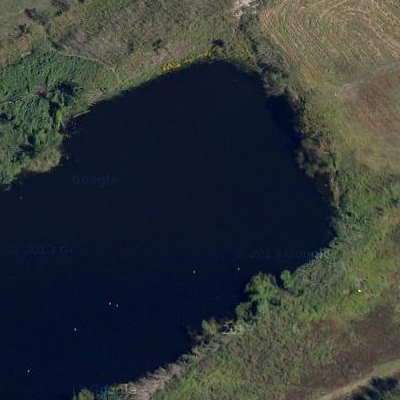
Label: RiverLake